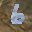
Label: 6